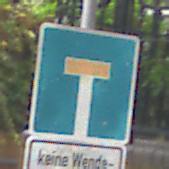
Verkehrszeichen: Sackgasse
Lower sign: HinweisGeaenderteVorfahrtVerkehrsfuehrungVerkehrsregelung3
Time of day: MorningAfternoon
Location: Outdoor (Urban)
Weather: Overcast
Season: NotSpecified
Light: Natural